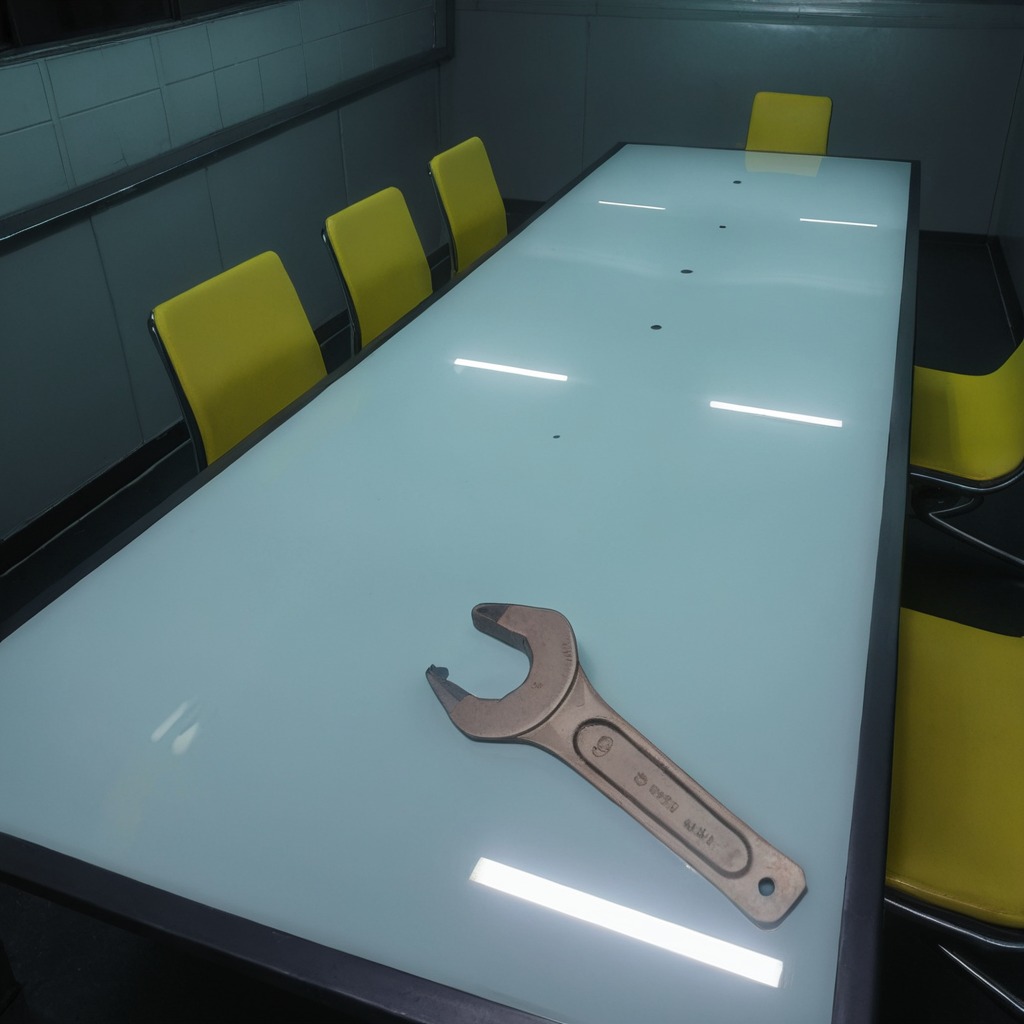
An wrench is lying on the table in the railway signal maintenance room.